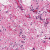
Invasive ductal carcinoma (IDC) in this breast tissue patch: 0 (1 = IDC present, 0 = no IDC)